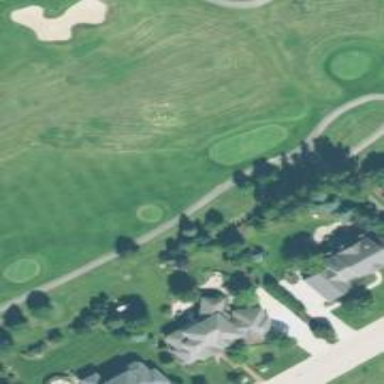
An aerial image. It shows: Service road used as golf cart path.